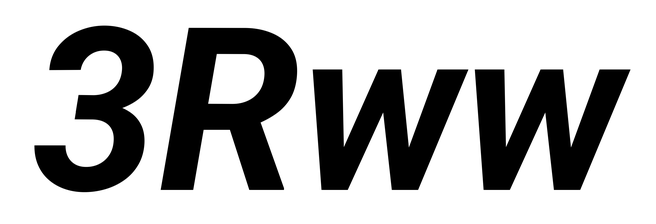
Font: Roboto-Italic_Bold_Italic